Question: What is the value of the measurement in the image?
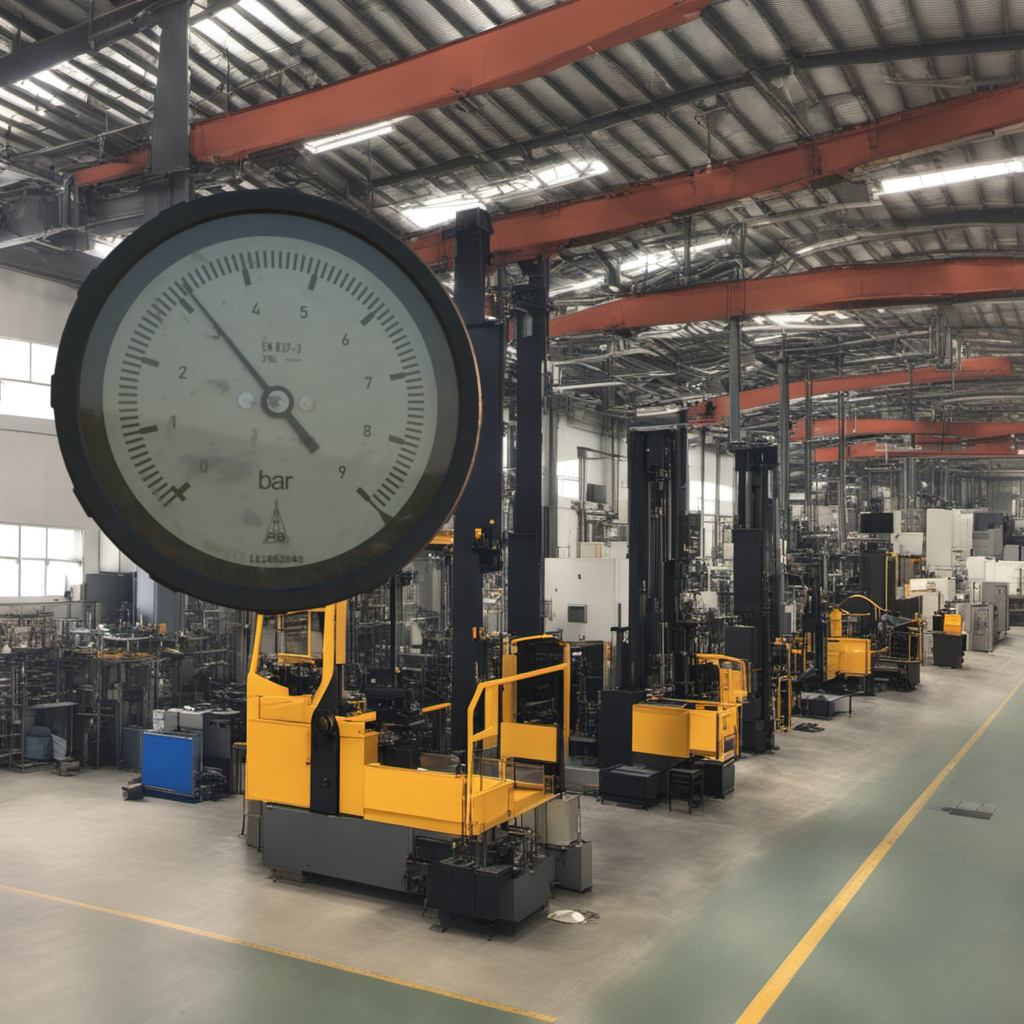
Answer: The result is 3.17
Question: What is the range of the measurement shown in the image?
Answer: The range is from 0 to 9
Question: What is the minimum and maximum value of this measurement?
Answer: The minimum value is 0 and the maximum value is 9